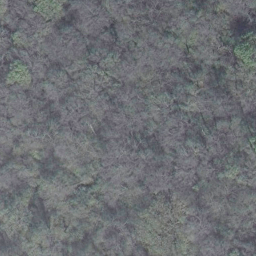
Label: forest